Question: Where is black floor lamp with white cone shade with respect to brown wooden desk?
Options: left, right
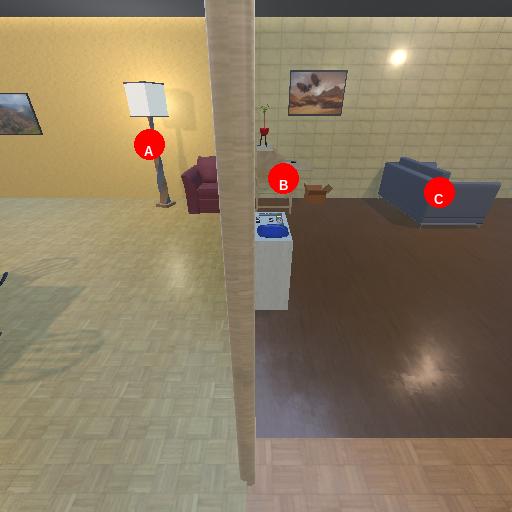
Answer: left